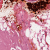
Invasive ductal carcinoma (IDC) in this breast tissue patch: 0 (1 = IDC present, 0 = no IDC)